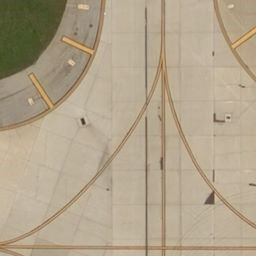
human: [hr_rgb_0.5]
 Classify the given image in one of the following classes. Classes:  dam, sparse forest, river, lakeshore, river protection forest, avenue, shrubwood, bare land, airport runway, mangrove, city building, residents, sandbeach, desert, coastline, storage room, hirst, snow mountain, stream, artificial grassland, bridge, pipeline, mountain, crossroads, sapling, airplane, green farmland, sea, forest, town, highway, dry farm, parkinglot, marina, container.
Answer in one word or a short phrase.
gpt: airport runway